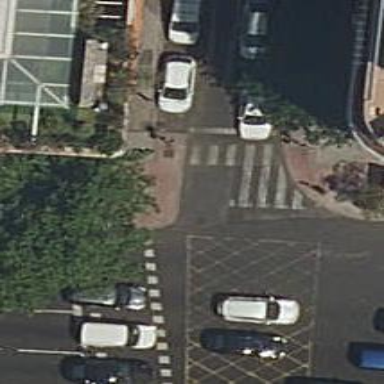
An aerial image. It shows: Road crossing with traffic signals.